Field crop: maize
Growth stage: 2
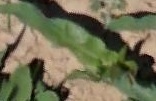
Species: maize